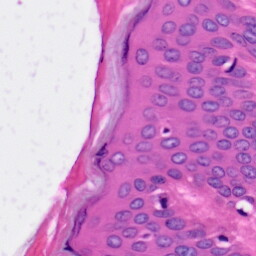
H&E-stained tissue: Skin